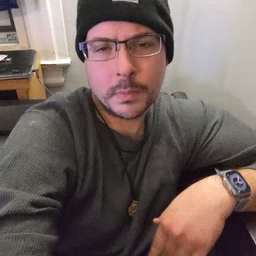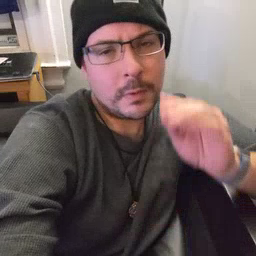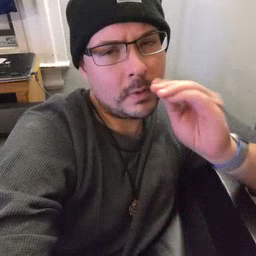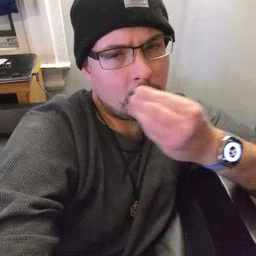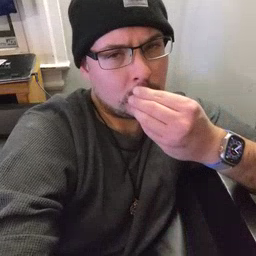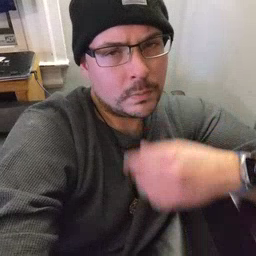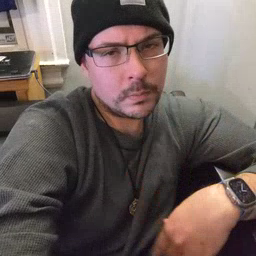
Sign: flower